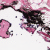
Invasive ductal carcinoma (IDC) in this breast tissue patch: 0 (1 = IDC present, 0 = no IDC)